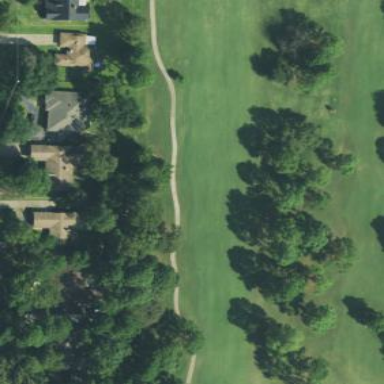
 with lush green grass covering the ground."